Question: I have a database schema like this picture:

I want to write a query that select data of all 6 tables and a field that indicate whether a specific user applied for a job or not.
I've tried:
'''
SELECT j.id, j.expired_date, j.title, j.views, j.status
, j.unread, j.applicants, j.location, j.created_date
, j.contract_type, c.country
, group_concat(DISTINCT jp.page_name) AS fan_pages
, group_concat(DISTINCT jp.id_page) AS id_pages
, app.id AS applied
FROM jobs AS j
INNER JOIN country AS c ON c.id = j.country
LEFT JOIN job_pages AS jp ON jp.id_job = j.id
LEFT JOIN applications AS app ON app.id_job = j.id
LEFT JOIN resumes AS res ON res.id = app.id_resume
LEFT JOIN applicants AS alc ON alc.id = res.id_applicant
AND alc.id_user = 15
WHERE ( j.status = 0 )
AND ( j.expired_date = 0
OR j.expired_date > <PHONE> )
GROUP BY 'j'.'id'
ORDER BY 'j'.'id' desc
LIMIT 5 OFFSET 5
'''
But it return a result that indicates a job was applied by any user. How can I rewrite this query?
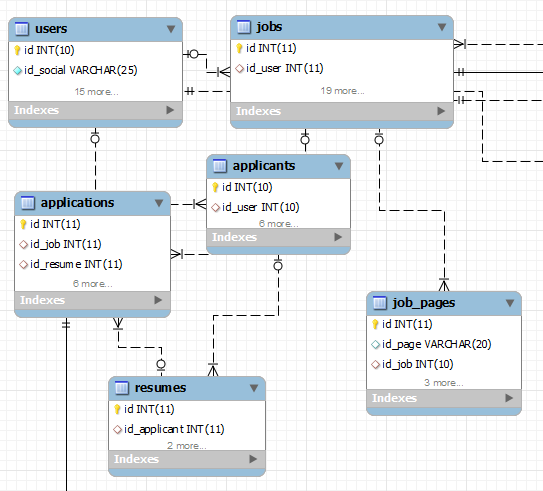
Answer: Try it,
'''
SELECT j.id_user as creator, alc.id_user as applier, j.id , j.expired_date, j.title, j.views, j.status
, j.unread, j.applicants, j.location, j.created_date
, j.contract_type, c.country
, group_concat(DISTINCT jp.page_name) AS fan_pages
, group_concat(DISTINCT jp.id_page) AS id_pages
, MAX(app.id) AS applied
FROM jobs AS j
INNER JOIN country AS c ON c.id = j.country
LEFT JOIN job_pages AS jp ON jp.id_job = j.id
LEFT JOIN applications AS app ON app.id_job = j.id
LEFT JOIN resumes AS res ON res.id = app.id_resume
LEFT JOIN applicants AS alc ON alc.id = res.id_applicant
WHERE
( alc.id_user = 15 or alc.id_user IS NULL) AND
( j.status = 0 )
AND ( j.expired_date = 0
OR j.expired_date > <PHONE> )
GROUP BY 'j'.'id'
ORDER BY 'j'.'id' desc
'''
## UPDATE
I believe that, now the query is better:
'''
SELECT
j.id, j.expired_date, j.title, j.views, j.status
, j.unread, j.applicants, j.location, j.created_date
, j.contract_type, c.country
, group_concat(DISTINCT jp.page_name) AS fan_pages
, group_concat(DISTINCT jp.id_page) AS id_pages
, max(app.id) AS applied
FROM users AS u
LEFT JOIN jobs AS j ON 1
INNER JOIN country AS c ON c.id = j.country
LEFT JOIN job_pages AS jp ON jp.id_job = j.id
LEFT JOIN applicants AS alc ON alc.id_user = u.id
LEFT JOIN resumes AS res ON res.id_applicant = alc.id
LEFT JOIN applications AS app ON app.id_resume = res.id AND app.id_job = j.id
WHERE u.id = 16 AND
( j.status = 0 )
AND ( j.expired_date = 0 OR j.expired_date > <PHONE> )
GROUP BY j.id
ORDER BY j.id
'''
New updates:
1. Use MAX function if you want to get app.id because when you group one or more rows the max function will return correctly the id you want, else only first row will be return and it could be wrong with NULL
2. Join with the tables users and jobs
3. And join with applications should be with id_resume and id_job